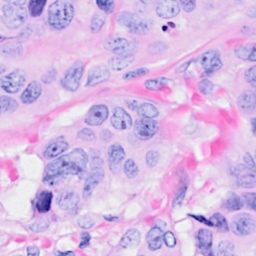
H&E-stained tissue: Breast